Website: bh-photo
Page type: billing-address
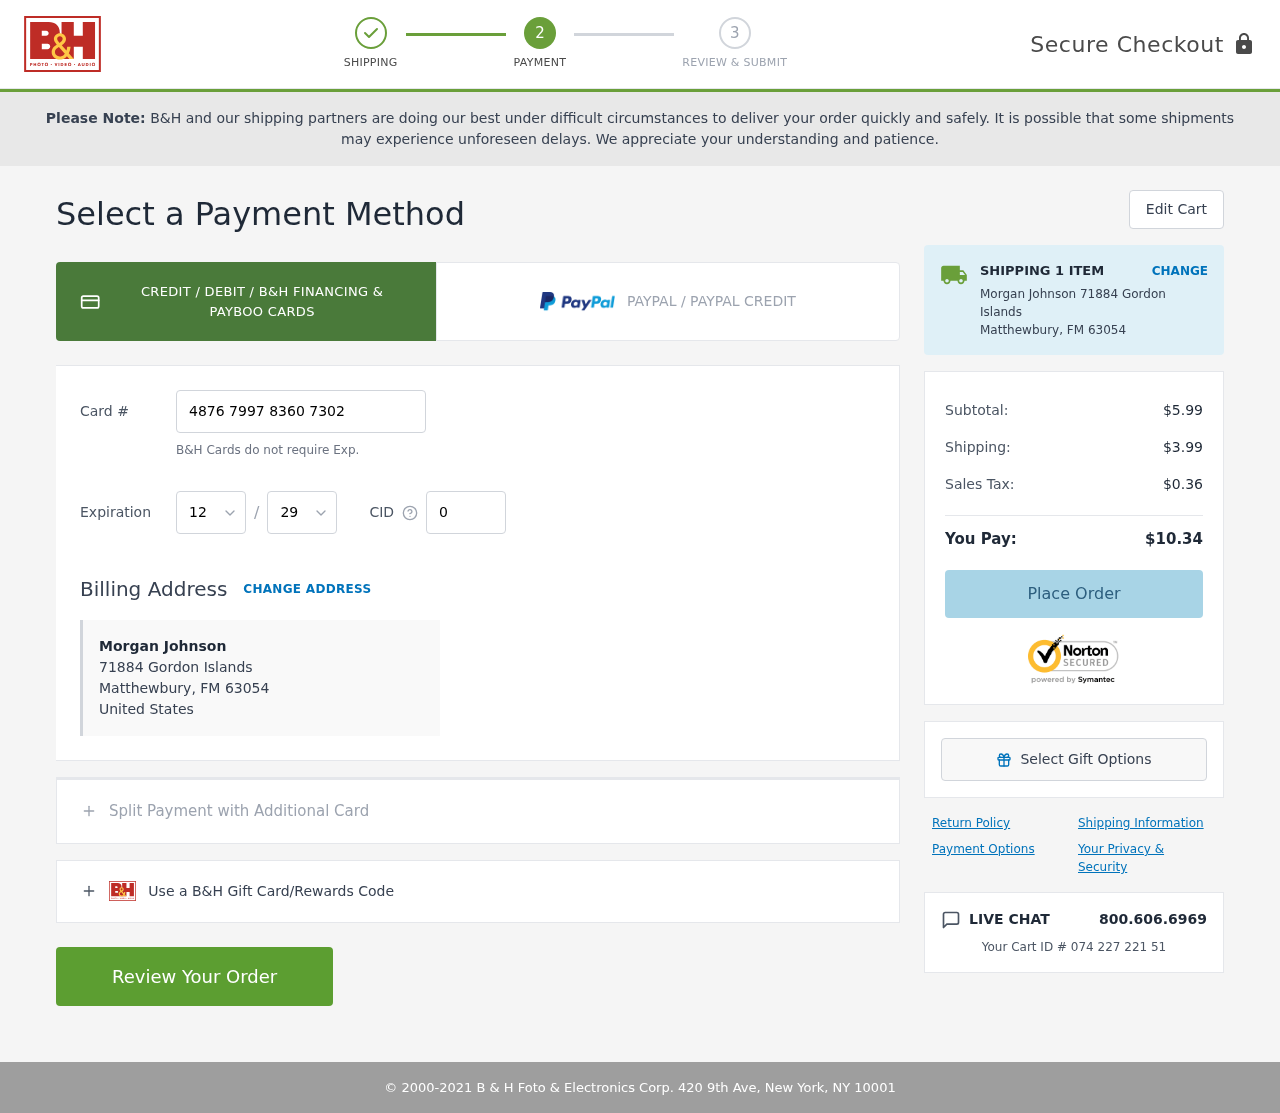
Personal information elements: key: PII_CARD_CVV
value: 080
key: PII_CARD_EXPIRY_MONTH
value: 12
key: PII_CARD_EXPIRY_YEAR
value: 29
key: PII_CARD_NUMBER
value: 4876 7997 8360 7302
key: PII_CITY
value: Matthewbury
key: PII_COUNTRY
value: United States
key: PII_FULLNAME
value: Morgan Johnson
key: PII_POSTCODE
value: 63054
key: PII_STATE_ABBR
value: FM
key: PII_STREET
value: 71884 Gordon Islands
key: PII_FULLNAME2
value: Morgan Johnson
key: PII_STATE
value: FM
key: PII_CITY_STATE
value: Matthewbury, FM
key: PII_POSTCODE_FULL
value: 63054
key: PII_POSTCODE_NUMERIC
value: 63054
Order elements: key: ORDER_NUM_ITEMS
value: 1
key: ORDER_SUBTOTAL
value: $5.99
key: ORDER_SHIPPING_COST
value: $3.99
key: ORDER_TAX
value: $0.36
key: ORDER_TOTAL
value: $10.34
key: ORDER_ID
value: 074 227 221 51